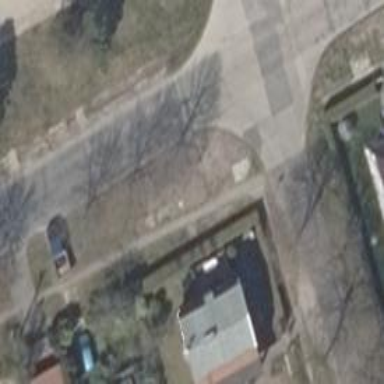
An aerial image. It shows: Sidewalk.